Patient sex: M
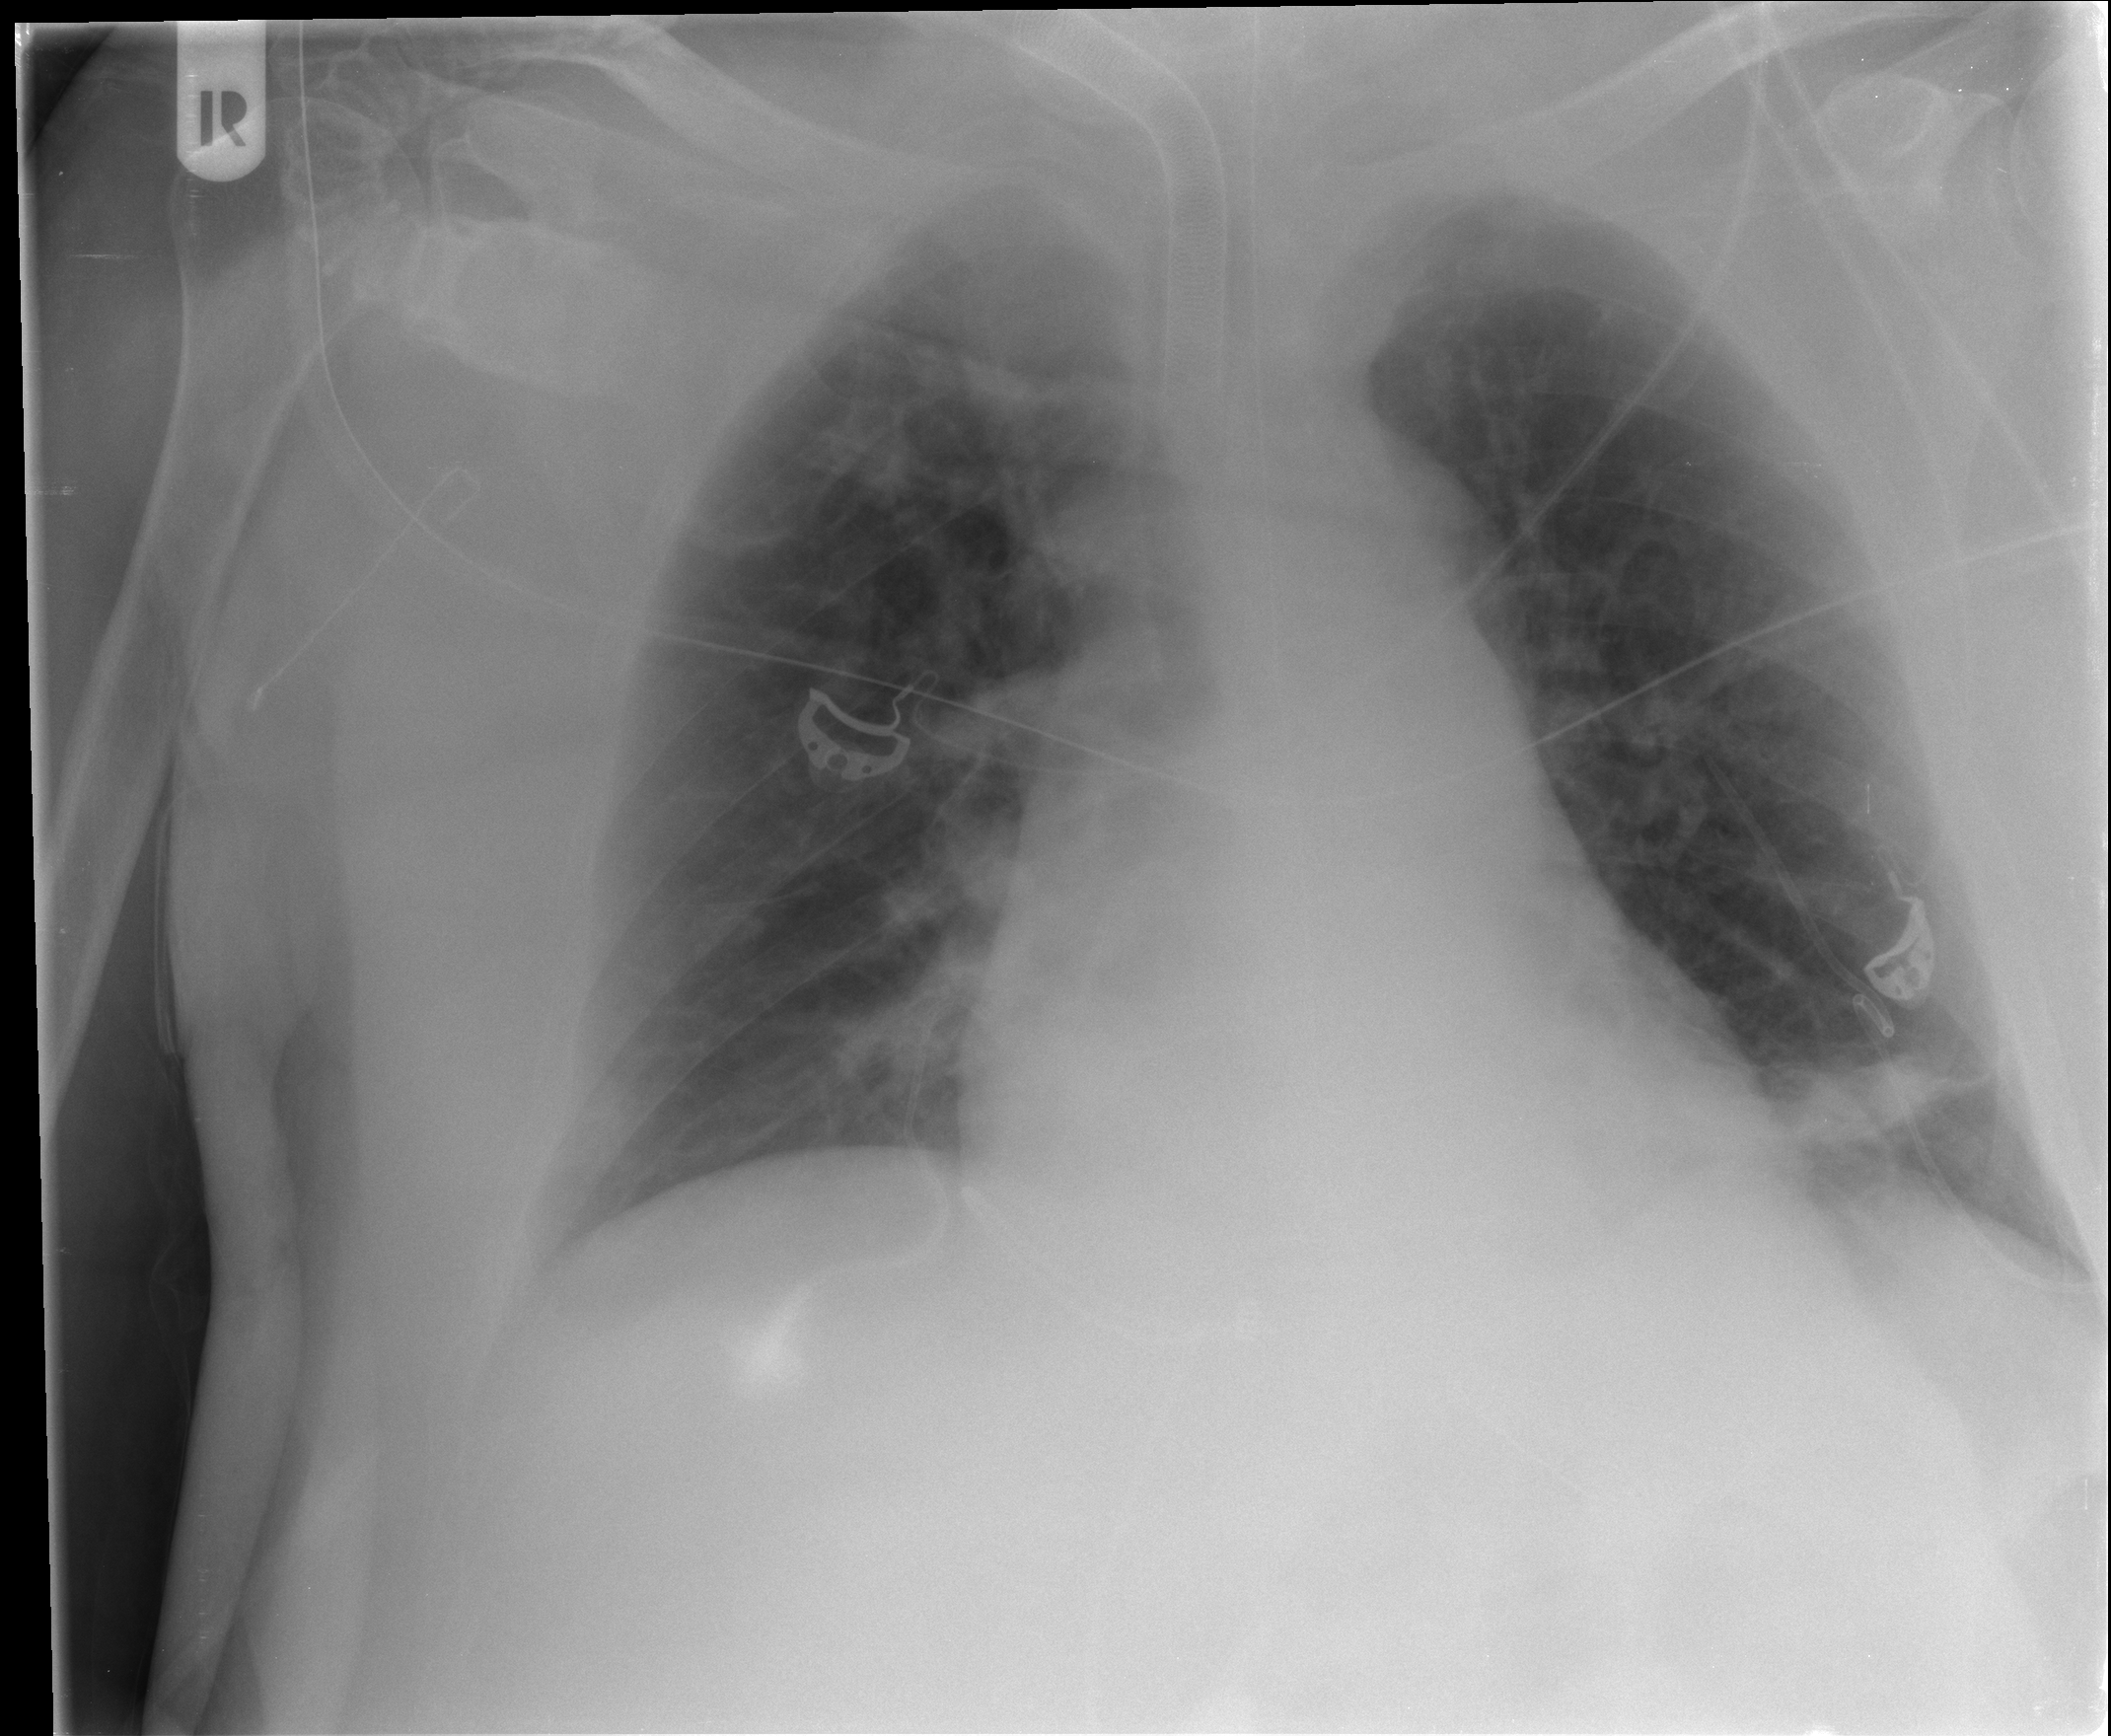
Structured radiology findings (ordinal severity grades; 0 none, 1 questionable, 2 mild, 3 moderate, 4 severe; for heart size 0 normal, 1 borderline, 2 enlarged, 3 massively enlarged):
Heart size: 0
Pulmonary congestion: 0
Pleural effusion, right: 0
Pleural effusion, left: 0
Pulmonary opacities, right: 0
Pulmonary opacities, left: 0
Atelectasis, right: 0
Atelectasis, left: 2